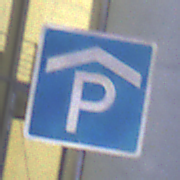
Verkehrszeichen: Parkhaus
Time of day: Night
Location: Outdoor (Urban)
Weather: PartlyCloudy
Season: NotSpecified
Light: Artificial